Interaction volume radius: 5 \u00c5
Interaction volume height: 10 \u00c5
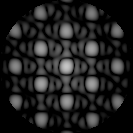
Disorder parameter: 0.1024